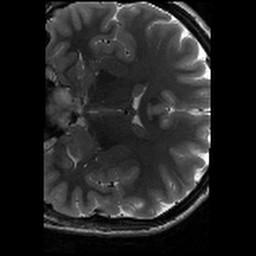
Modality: T2w
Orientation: coronal
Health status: healthy
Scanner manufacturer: siemens
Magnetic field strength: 3 T
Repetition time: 8.02 s
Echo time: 0.08 s